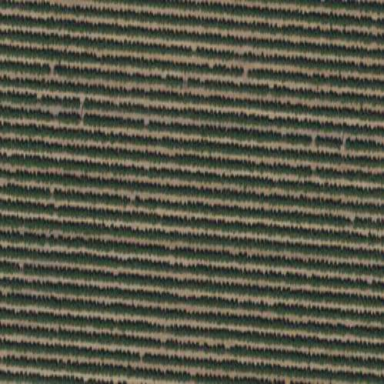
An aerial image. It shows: Orange orchard with rows of orange trees.